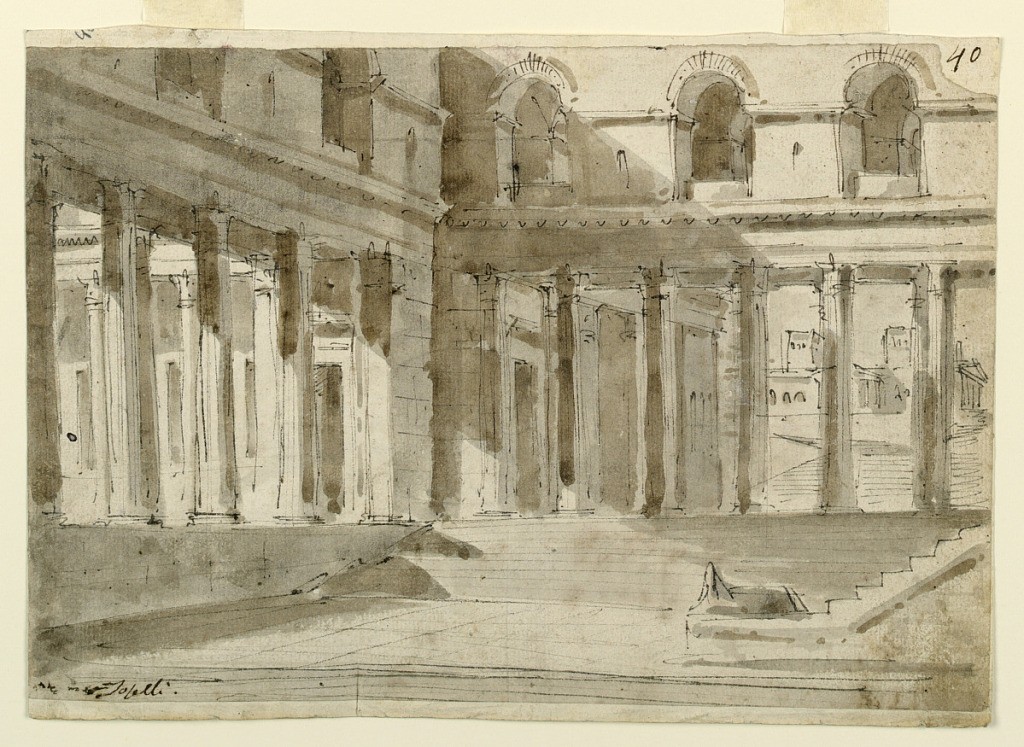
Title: Stage Design, Palace Court with Stairs
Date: early 19th century
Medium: Pen and brown ink, brush and gray and brown wash on laid paper, laid down; verso: black chalk
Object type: Drawing
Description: Horizontal rectangle. Court in palace with porticoes. Verso: Figures, one seated and one crawling.